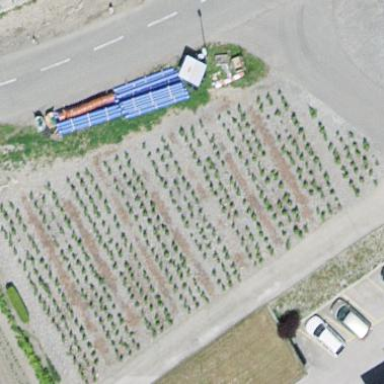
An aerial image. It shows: Vineyard.